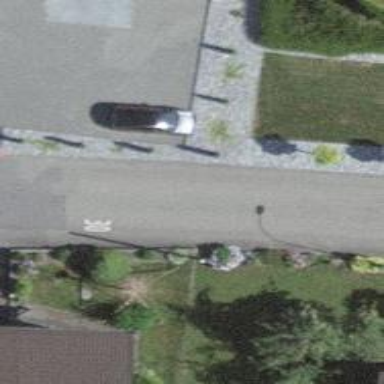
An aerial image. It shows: Asphalt road in residential area.